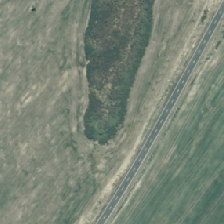
Land cover: high_producing_grassland